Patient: sex F, age 68
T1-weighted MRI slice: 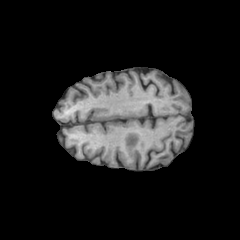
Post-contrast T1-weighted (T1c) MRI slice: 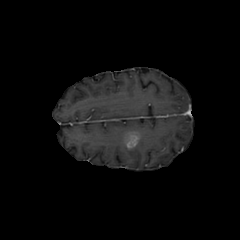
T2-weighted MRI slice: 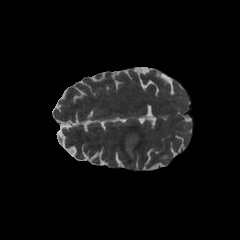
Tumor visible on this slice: yes
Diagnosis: Glioblastoma, IDH-wildtype
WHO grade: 4